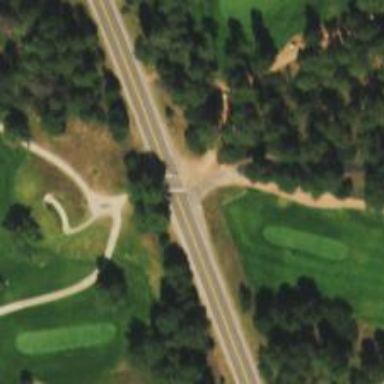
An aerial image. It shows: Track designated for golf carts.